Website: lowes
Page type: payment
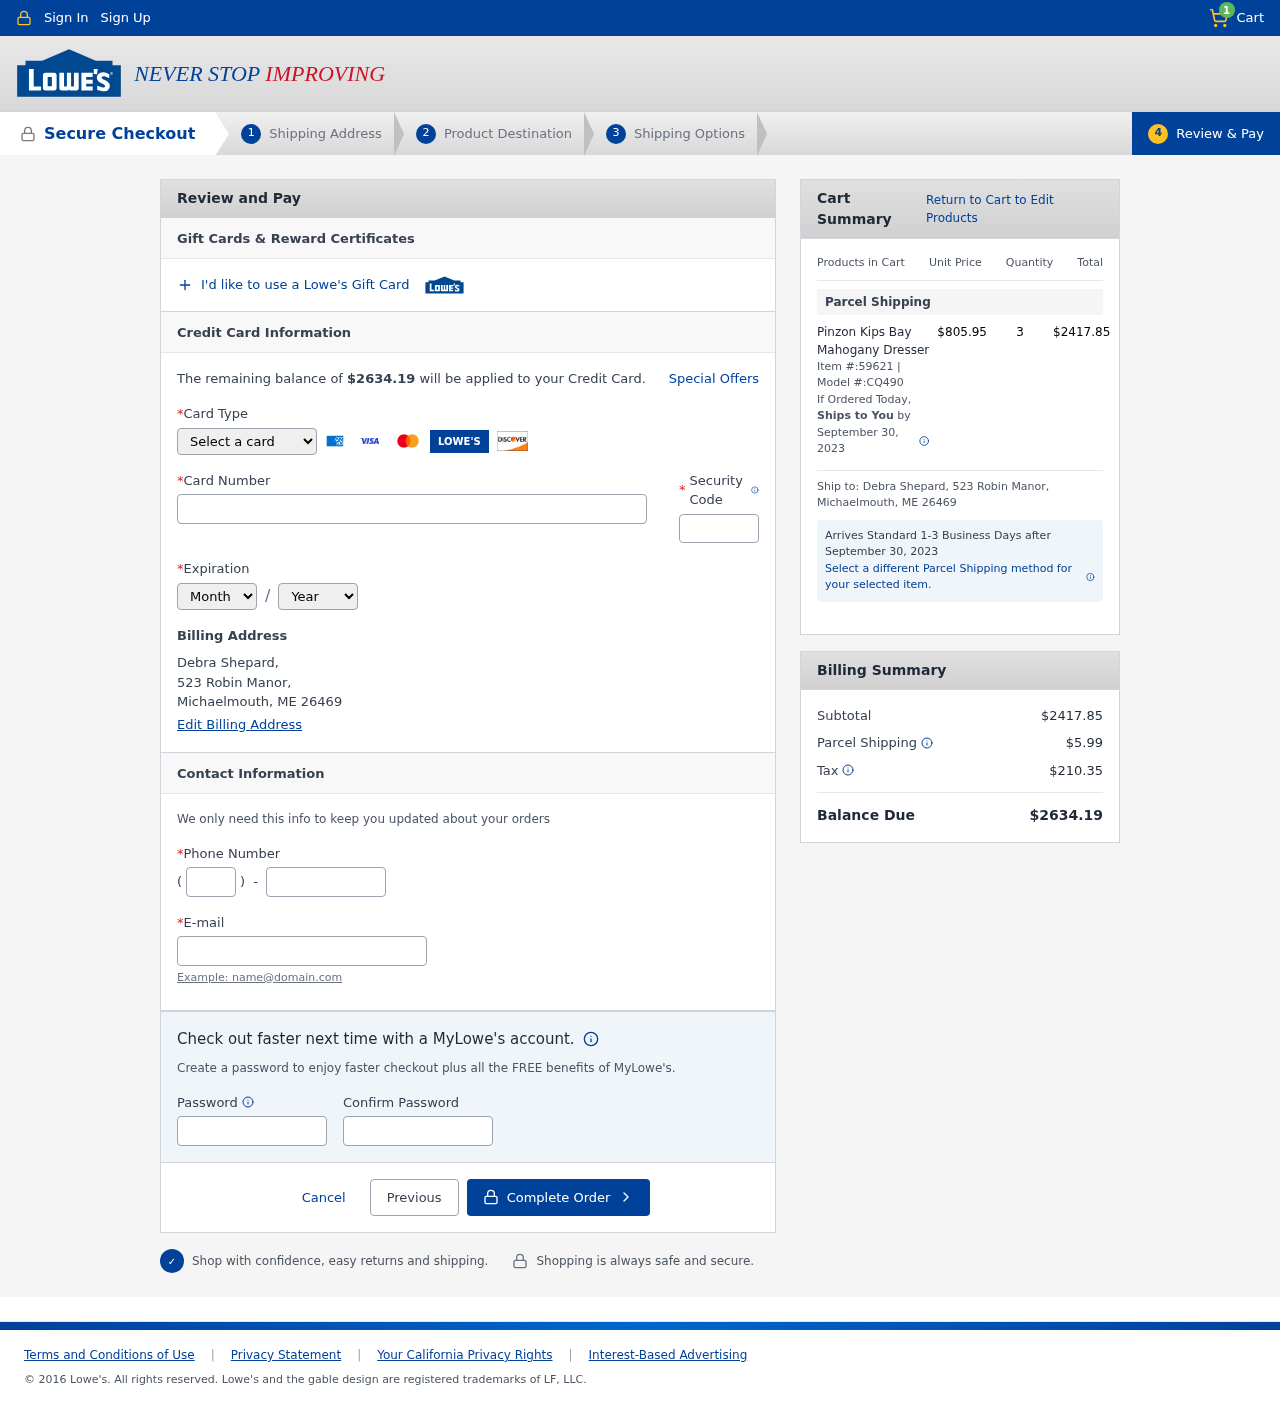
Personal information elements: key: PII_CARD_CVV
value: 683
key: PII_CARD_EXPIRY_MONTH
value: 05
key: PII_CARD_EXPIRY_YEAR
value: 27
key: PII_CARD_NUMBER
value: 6011 6724 0000 6409
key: PII_CARD_TYPE
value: Discover
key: PII_CITY_STATE_ZIP
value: Michaelmouth, ME 26469
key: PII_EMAIL
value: debra_shepard@hotmail.com
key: PII_FULLNAME
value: Debra Shepard,
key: PII_PHONE
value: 7516103819
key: PII_PHONE_AREA
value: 751
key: PII_STREET
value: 523 Robin Manor,
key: PII_FULLNAME2
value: Debra Shepard
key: PII_STREET2
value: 523 Robin Manor
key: PII_CITY_STATE_ZIP2
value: Michaelmouth, ME 26469
Product elements: key: PRODUCT1_NAME
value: Pinzon Kips Bay Mahogany Dresser
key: PRODUCT1_PRICE
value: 805.95
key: PRODUCT1_QUANTITY
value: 3
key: PRODUCT1_ITEM
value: Item #:59621
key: PRODUCT1_MODEL
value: Model #:CQ490
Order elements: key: ORDER_NUM_ITEMS
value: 1
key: ORDER_TOTAL
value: $2634.19
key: ORDER_SHIPPING_DATE
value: September 30, 2023
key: ORDER_SUBTOTAL
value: $2417.85
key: ORDER_SHIPPING_DATE2
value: September 30, 2023
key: ORDER_SHIPPING_COST
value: $5.99
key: ORDER_TAX
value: $210.35